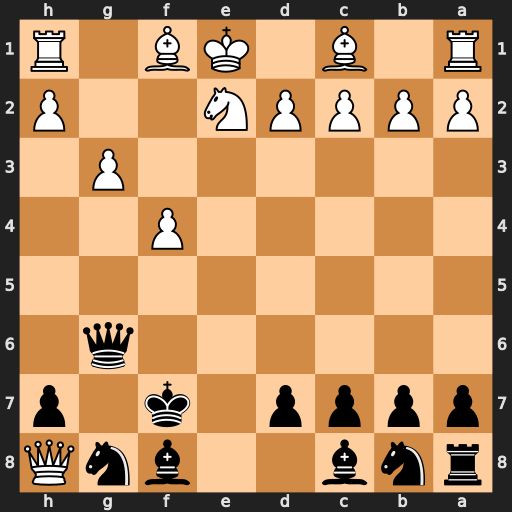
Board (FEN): rnb2bnQ/pppp1k1p/6q1/8/5P2/6P1/PPPPN2P/R1B1KB1R
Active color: b
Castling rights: KQ
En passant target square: -
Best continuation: Bg7 f5 Qxf5 Bg2 Bxh8